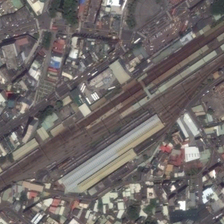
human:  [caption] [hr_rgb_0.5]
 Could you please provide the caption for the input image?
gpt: some buildings are in two sides of a railway station .

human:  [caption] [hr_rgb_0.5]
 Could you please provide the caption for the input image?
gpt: some buildings are in two sides of a railway station .

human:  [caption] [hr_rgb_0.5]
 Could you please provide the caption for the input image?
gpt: some buildings are in two sides of a railway station .

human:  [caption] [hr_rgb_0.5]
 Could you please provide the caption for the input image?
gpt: some buildings are in two sides of a railway station .

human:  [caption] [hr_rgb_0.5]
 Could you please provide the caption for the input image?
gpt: some buildings are in two sides of a railway station .